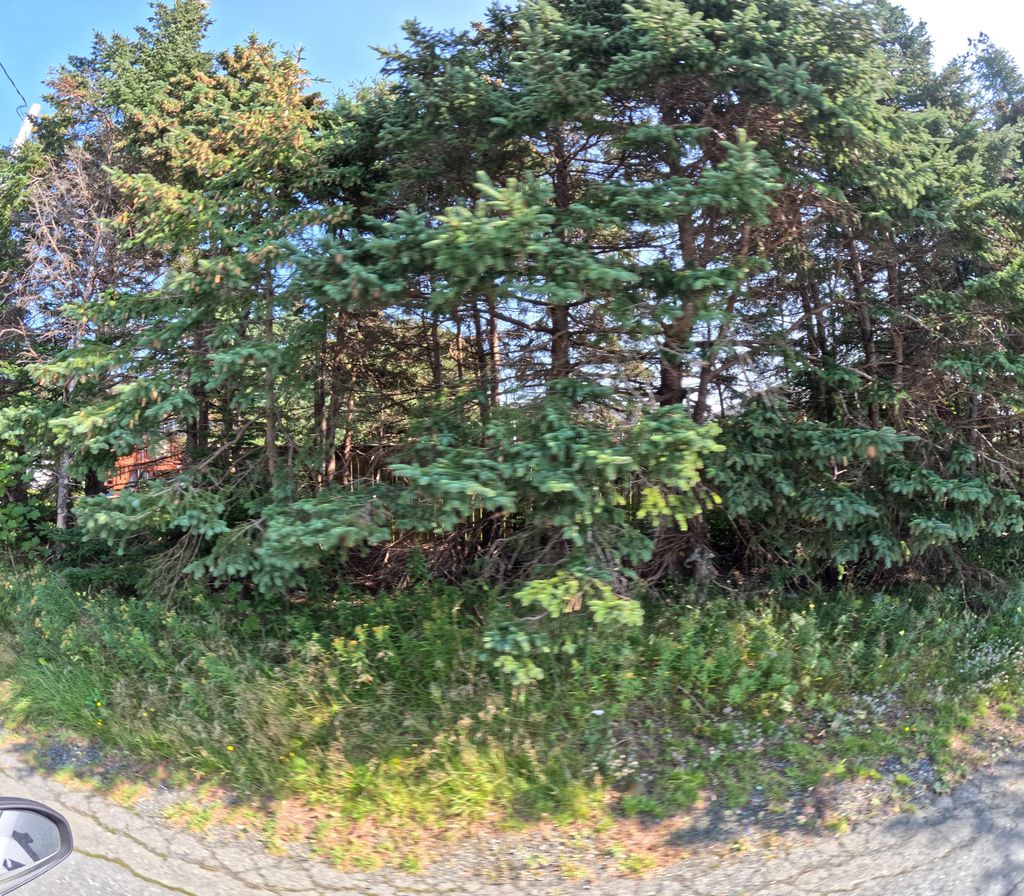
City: st_johns